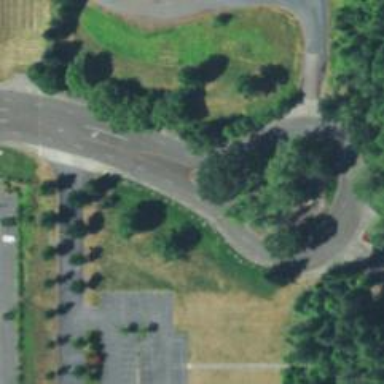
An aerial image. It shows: Tertiary road leading to roundabout junction.